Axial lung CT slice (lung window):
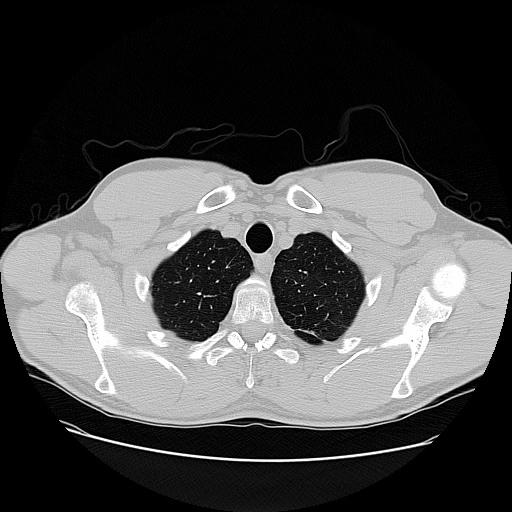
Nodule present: no